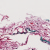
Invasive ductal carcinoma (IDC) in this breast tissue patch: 0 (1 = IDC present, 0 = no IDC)